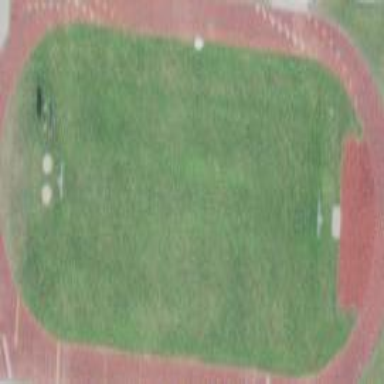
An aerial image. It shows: Pitch for American football.